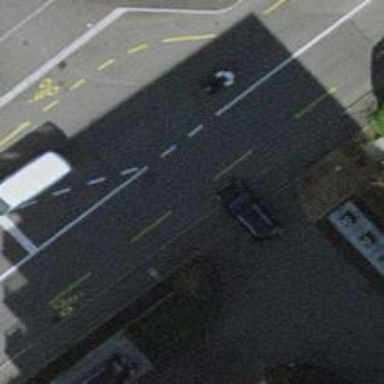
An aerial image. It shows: Tertiary road with designated cycle lane.